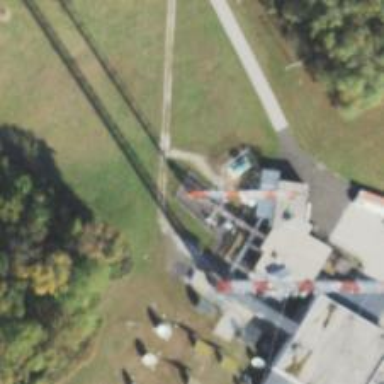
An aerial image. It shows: Mast tower used for communication.